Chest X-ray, AP view. Patient: 54 years old, sex M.
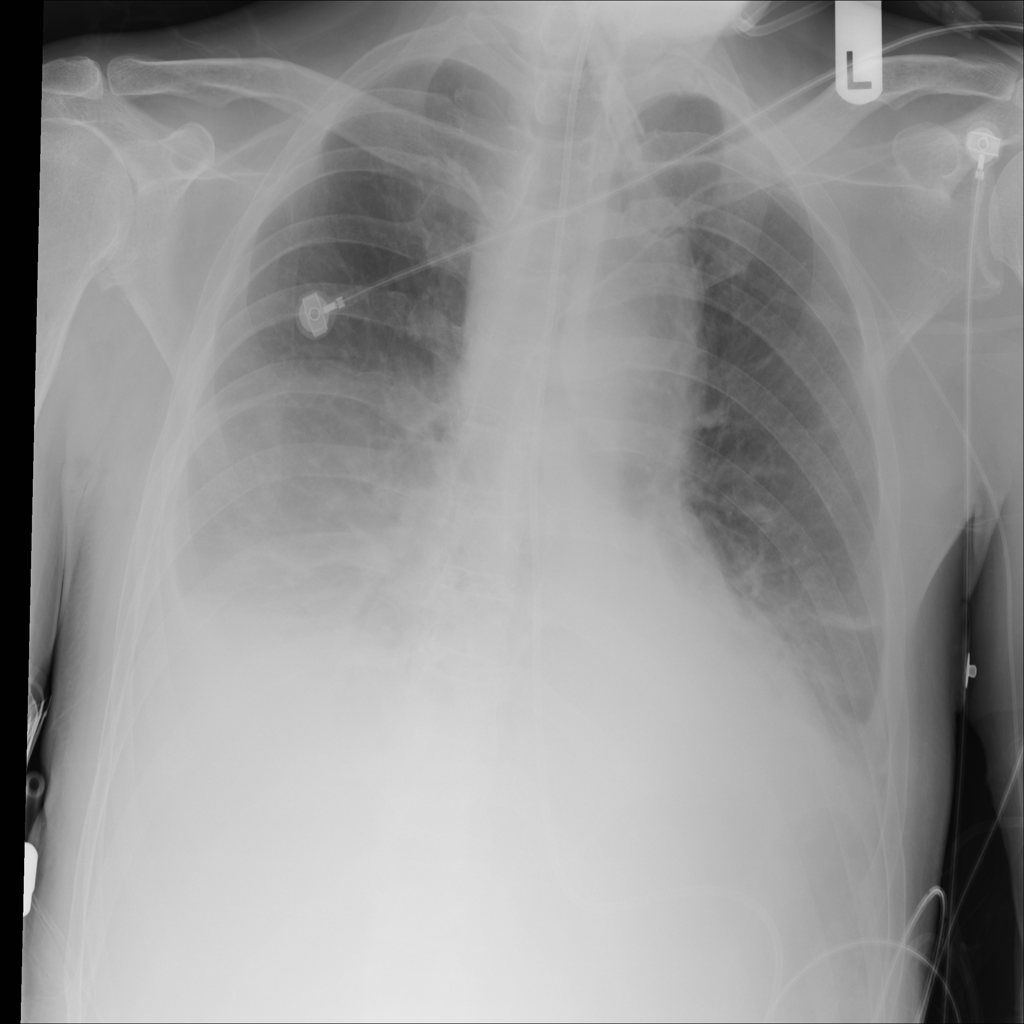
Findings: Atelectasis